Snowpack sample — Loveland Pass, Silver Plume, Colorado, USA (1/12/25, 11:40 AM MST)
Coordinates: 39.66, -105.88
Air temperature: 7 °F
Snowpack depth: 140 cm
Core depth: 10 cm
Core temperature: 41 °F
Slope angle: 11°, slope face: 30°
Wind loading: high
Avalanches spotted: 2
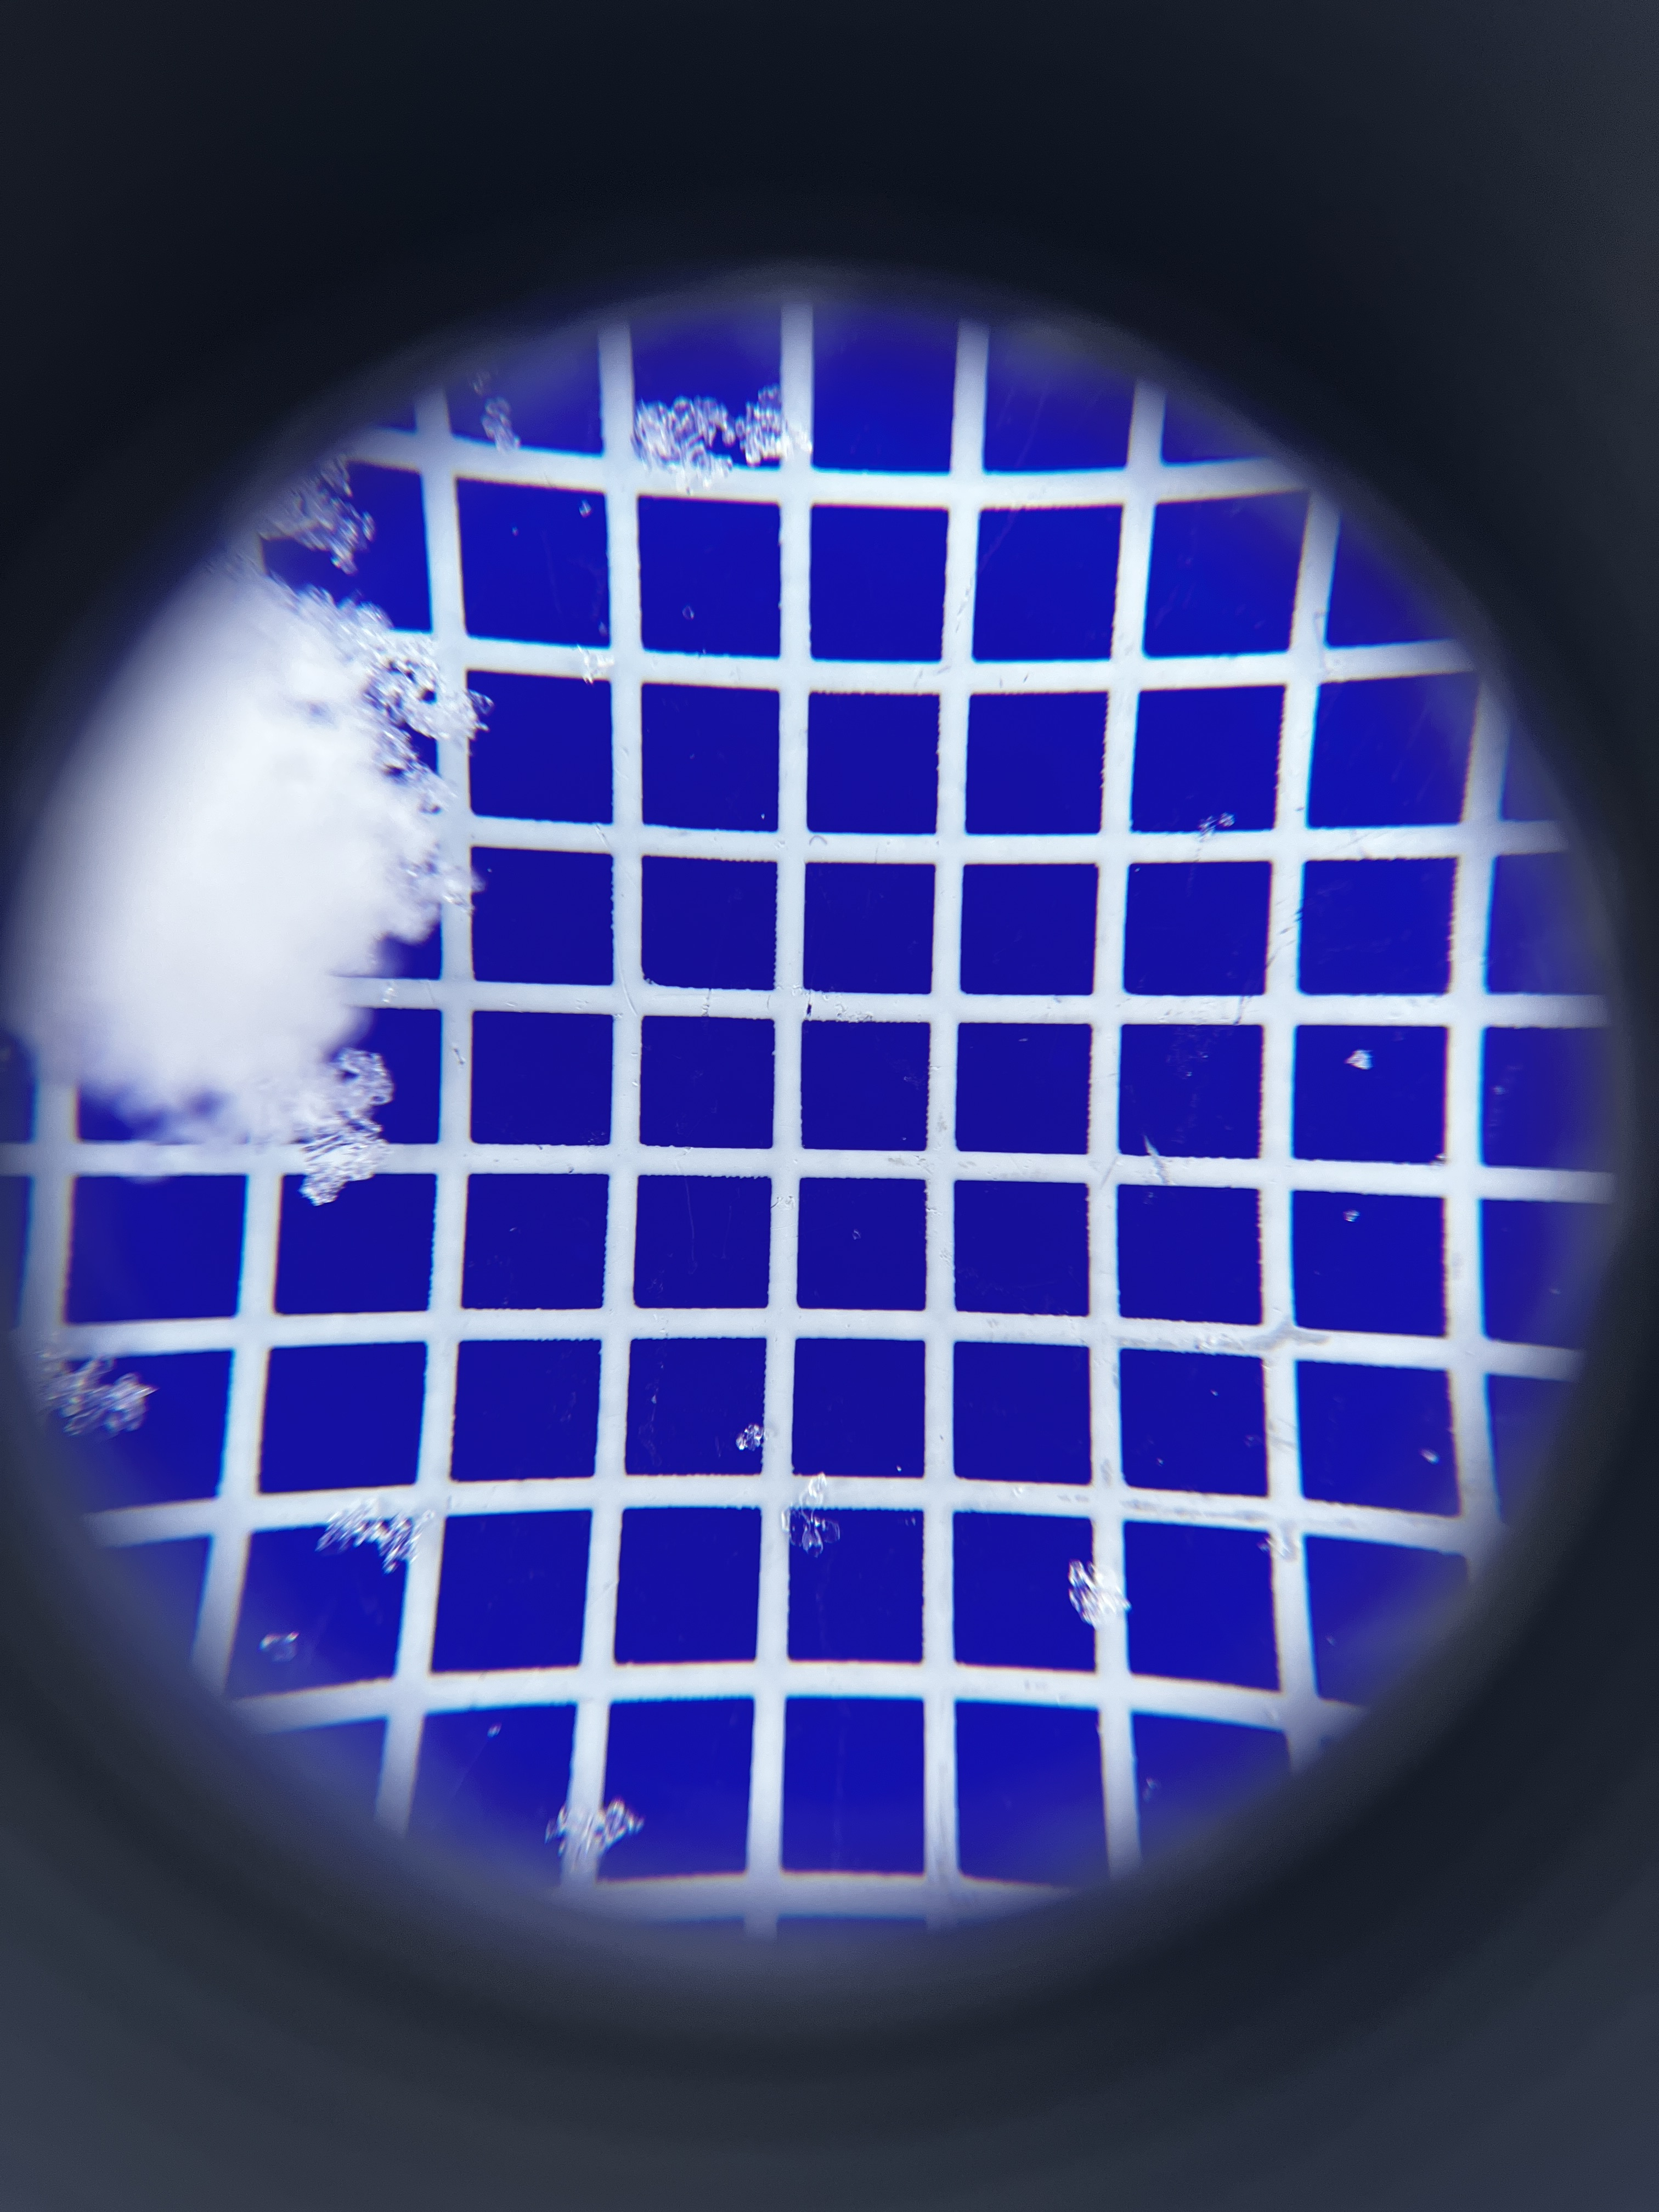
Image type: magnified_profile
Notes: Pilot using slightly modified coring method that took too large segment for snow profile picturing, advised not to use in higher level models. Two avalanche on south face nearby, partially cloudy with light snow in the last 24 hours. Lots of wind loading on eastern features.